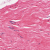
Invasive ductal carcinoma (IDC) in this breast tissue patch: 0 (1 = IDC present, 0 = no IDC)